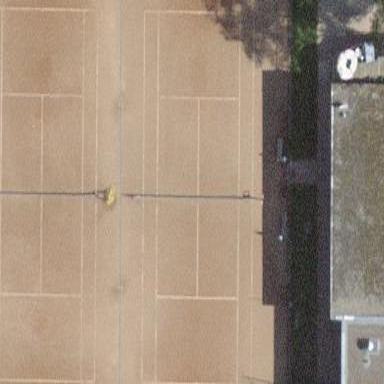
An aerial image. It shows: Clay tennis court pitch.